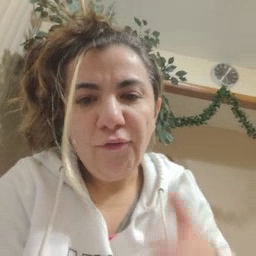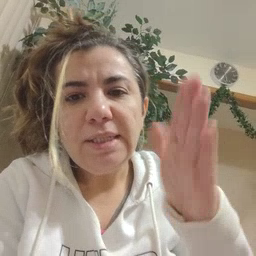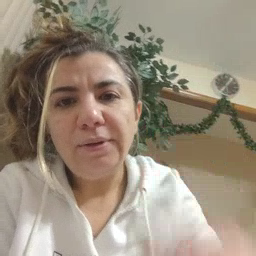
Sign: fish